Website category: auto
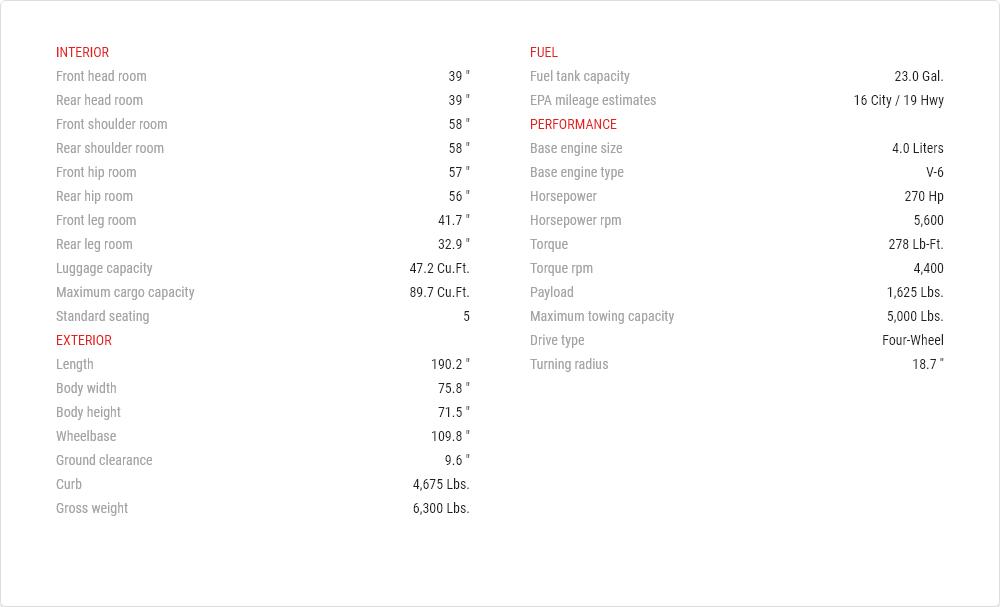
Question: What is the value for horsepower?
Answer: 270 hp

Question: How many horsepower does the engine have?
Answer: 270 hp

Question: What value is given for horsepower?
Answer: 270 hp

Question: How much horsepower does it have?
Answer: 270 hp

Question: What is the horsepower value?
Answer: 270 hp

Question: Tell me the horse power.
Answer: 270 hp

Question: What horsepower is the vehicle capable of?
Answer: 270 hp

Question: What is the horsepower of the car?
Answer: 270 hp

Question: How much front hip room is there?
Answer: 57 "

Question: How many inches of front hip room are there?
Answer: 57 "

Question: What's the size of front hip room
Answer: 57 "